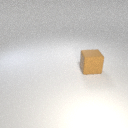
large brown rubber cube